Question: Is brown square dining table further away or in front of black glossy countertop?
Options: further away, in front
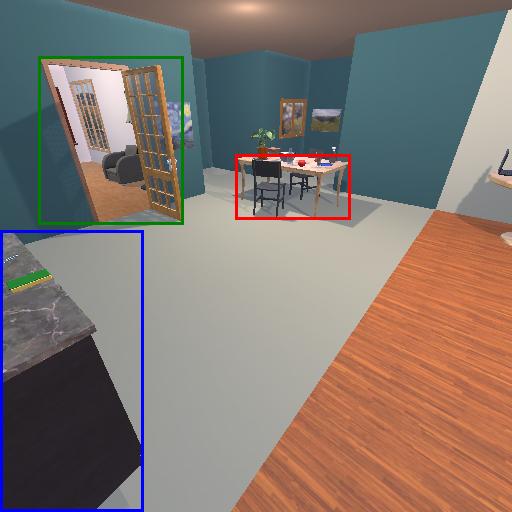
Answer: further away